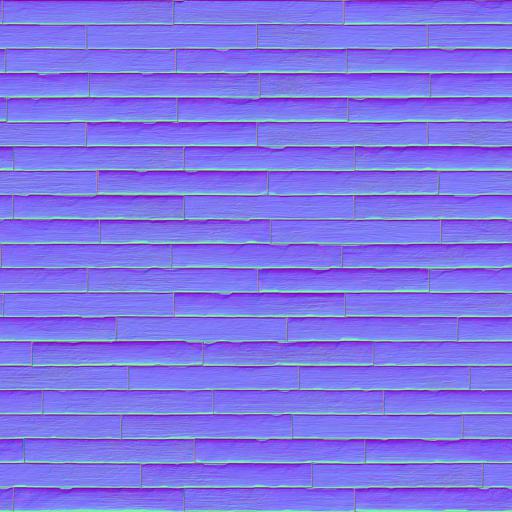
nailed nails planks rough wood wooden